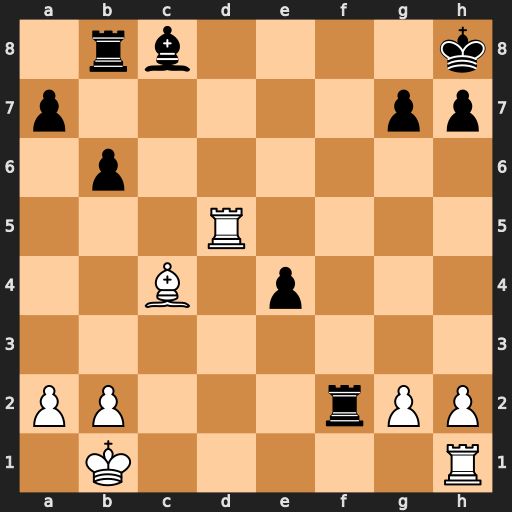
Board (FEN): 1rb4k/p5pp/1p6/3R4/2B1p3/8/PP3rPP/1K5R
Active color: w
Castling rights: -
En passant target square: -
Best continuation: Rd8+ Rf8 Rxf8#